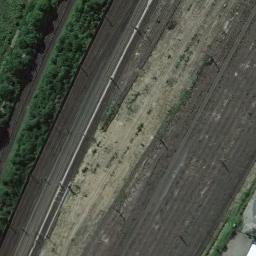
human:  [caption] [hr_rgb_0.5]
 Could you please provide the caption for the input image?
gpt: The railway is next to lines of trees .

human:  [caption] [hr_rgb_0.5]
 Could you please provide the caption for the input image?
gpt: These railways have no trains on the railways and one of railways is between green belts .

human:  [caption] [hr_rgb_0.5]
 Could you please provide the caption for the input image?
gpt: There are many trees beside the railway .

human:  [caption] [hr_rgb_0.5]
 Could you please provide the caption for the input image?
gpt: One side of the railway, there are lush trees  And the other side, there are many buildings .

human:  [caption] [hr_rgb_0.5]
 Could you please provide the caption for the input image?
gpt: There are some trees beside the railway .